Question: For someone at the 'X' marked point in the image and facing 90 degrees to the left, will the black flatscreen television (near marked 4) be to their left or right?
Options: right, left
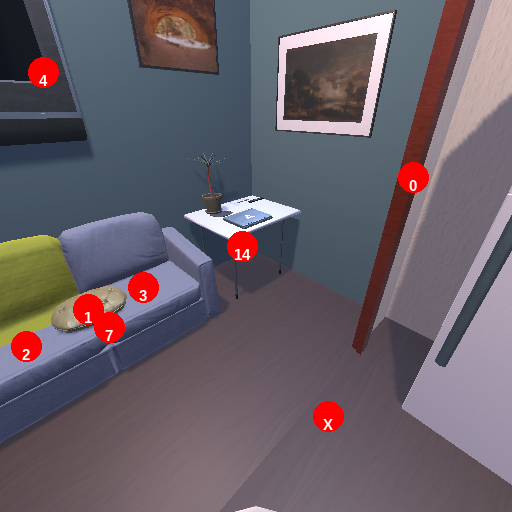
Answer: right